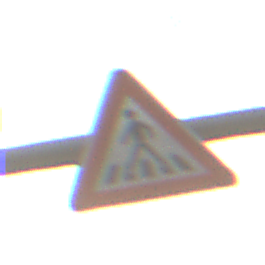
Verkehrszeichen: FussgaengerueberwegRechts
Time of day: MorningAfternoon
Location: Outdoor (Nature)
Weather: PartlyCloudy
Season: Autumn
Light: Natural